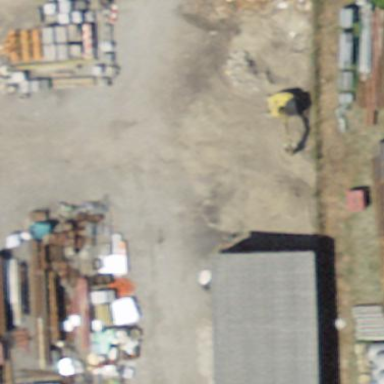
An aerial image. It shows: View of roof of building.